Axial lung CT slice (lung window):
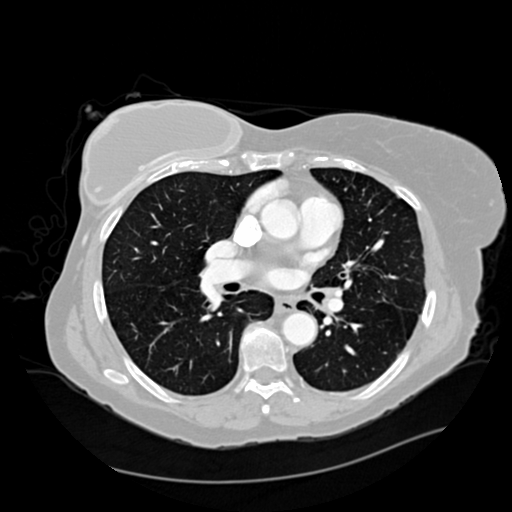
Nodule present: no